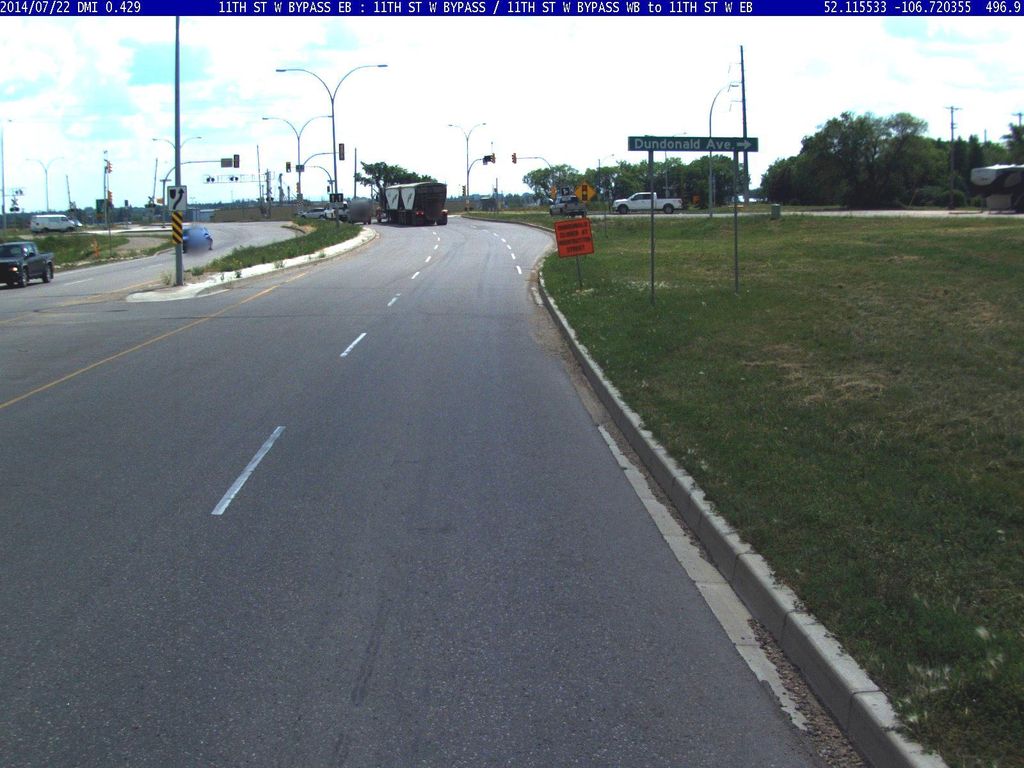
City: saskatoon